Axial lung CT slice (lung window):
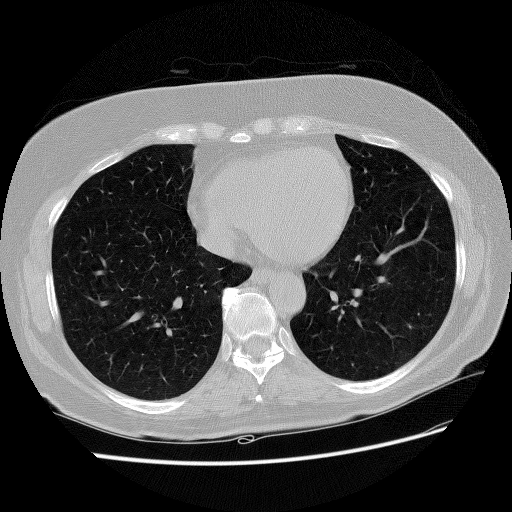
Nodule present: no